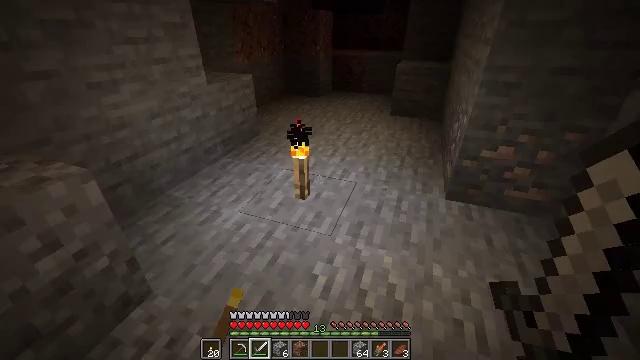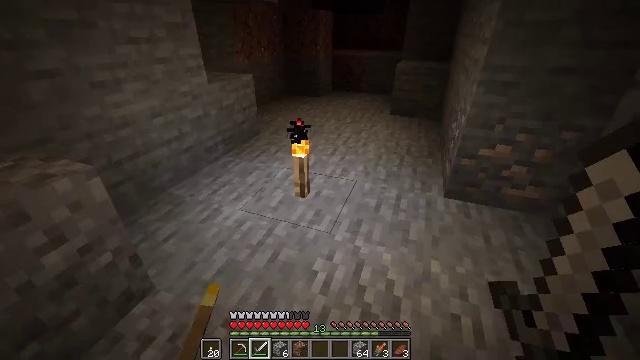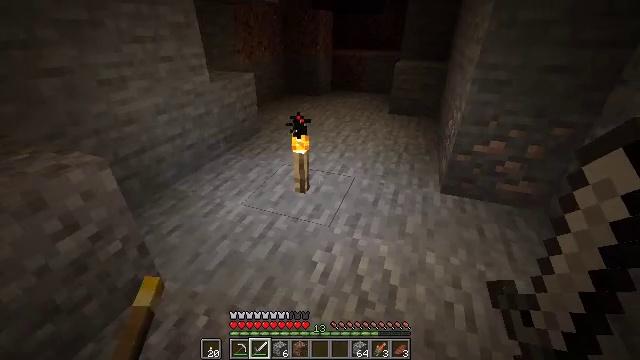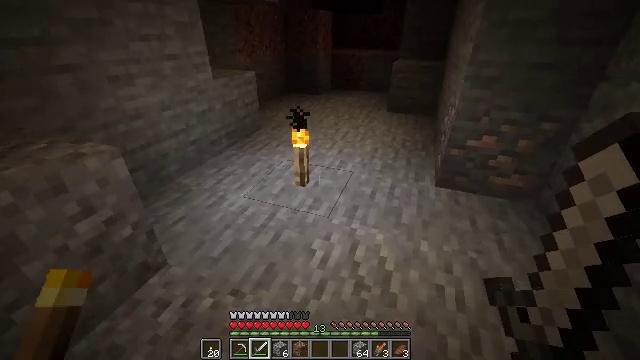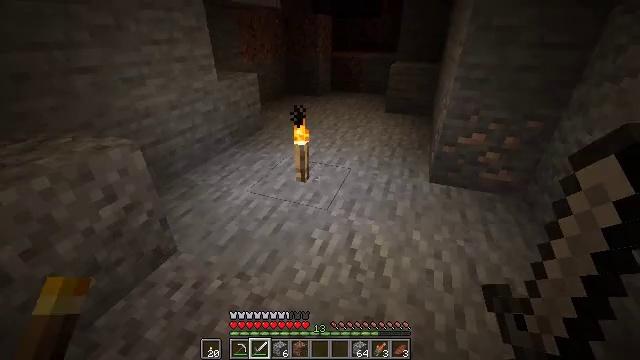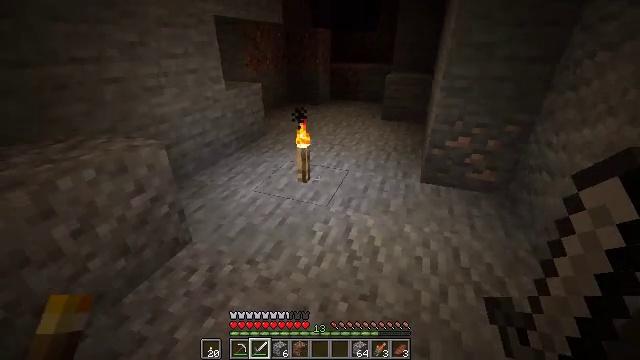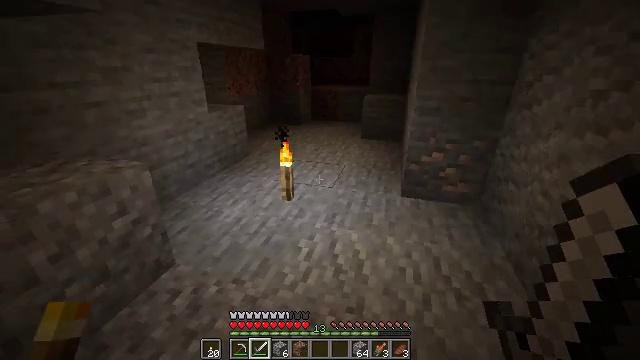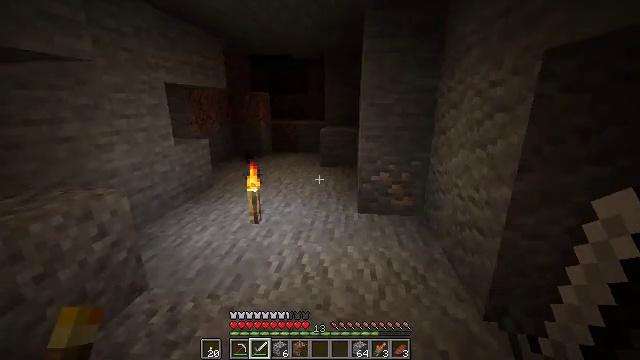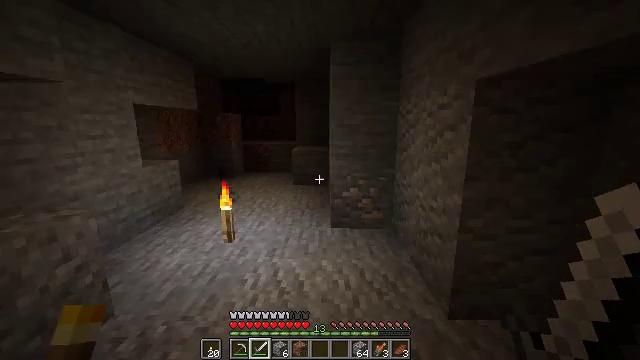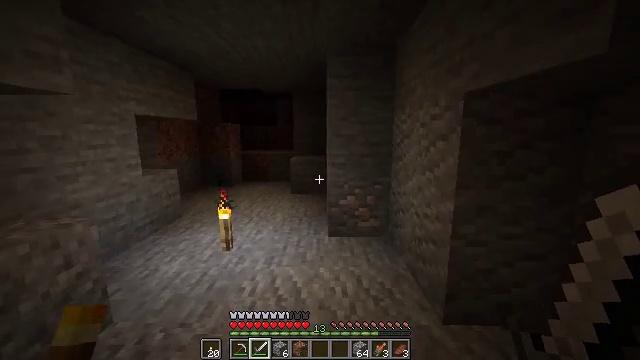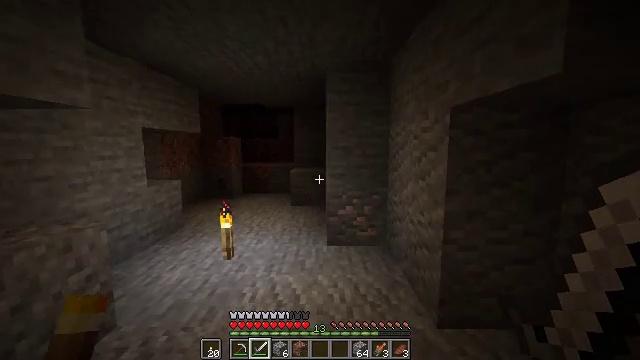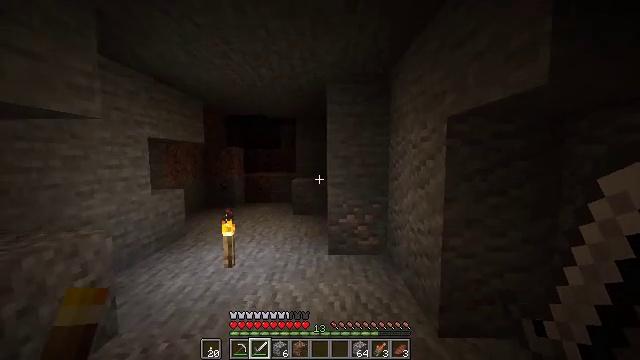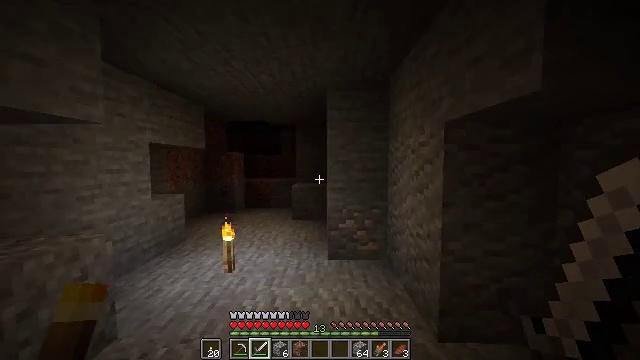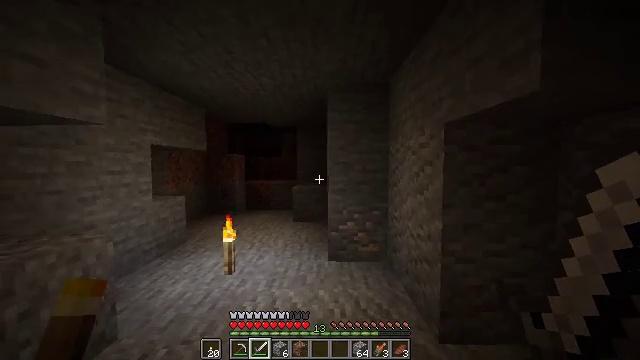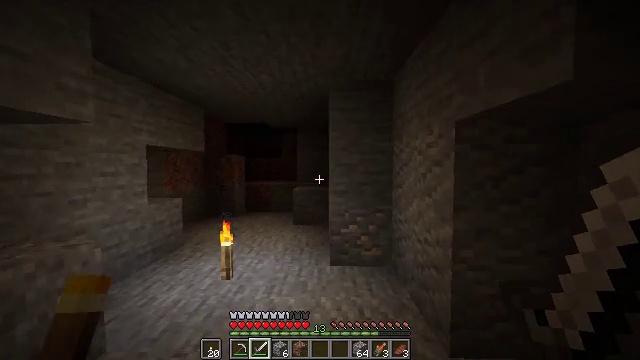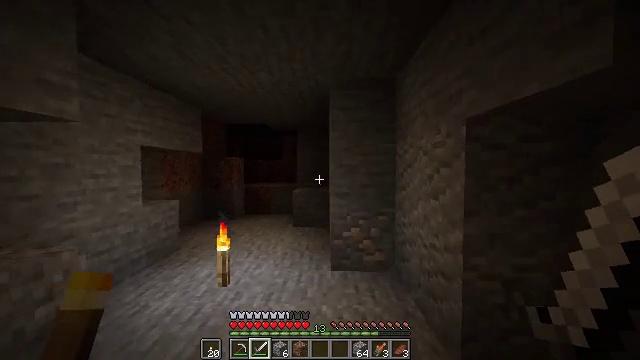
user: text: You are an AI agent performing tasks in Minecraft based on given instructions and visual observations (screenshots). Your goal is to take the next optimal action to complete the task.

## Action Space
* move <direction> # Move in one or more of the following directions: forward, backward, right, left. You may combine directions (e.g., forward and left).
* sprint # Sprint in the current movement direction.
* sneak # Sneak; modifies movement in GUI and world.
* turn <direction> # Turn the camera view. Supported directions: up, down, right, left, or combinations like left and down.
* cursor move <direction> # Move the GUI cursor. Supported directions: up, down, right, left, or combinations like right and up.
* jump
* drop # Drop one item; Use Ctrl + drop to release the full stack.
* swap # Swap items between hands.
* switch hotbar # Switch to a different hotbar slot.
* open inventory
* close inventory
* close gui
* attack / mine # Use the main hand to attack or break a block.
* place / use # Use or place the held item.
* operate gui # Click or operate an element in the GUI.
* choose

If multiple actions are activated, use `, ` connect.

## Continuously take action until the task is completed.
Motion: motion action
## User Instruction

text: Collect gravel for your inventory.
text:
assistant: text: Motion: move back
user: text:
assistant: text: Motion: move back
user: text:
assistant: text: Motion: move back
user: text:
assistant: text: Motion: move back
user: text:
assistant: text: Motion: move back, turn up
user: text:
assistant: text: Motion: move back, turn right and up
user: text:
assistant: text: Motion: move back, turn right and up
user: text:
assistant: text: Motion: move back, turn right and up
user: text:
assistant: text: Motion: turn up
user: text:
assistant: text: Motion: turn up
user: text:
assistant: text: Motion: turn up
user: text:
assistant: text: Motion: turn up
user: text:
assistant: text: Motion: move forward
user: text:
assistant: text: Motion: move forward
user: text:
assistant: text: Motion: move forward
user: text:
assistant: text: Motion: move forward
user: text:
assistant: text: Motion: move forward
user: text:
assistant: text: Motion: move forward
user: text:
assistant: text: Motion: move forward
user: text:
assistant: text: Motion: move forward and move left
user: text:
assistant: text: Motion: move forward and move left
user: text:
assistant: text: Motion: move forward and move left
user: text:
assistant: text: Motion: move forward and move left
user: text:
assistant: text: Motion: move forward and move left
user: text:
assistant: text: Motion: move forward and move left
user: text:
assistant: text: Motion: move forward, turn right and down
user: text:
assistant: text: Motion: move forward, turn right and down
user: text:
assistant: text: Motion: move forward, turn right and down
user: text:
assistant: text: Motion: turn right and down
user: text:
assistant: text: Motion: turn right and down